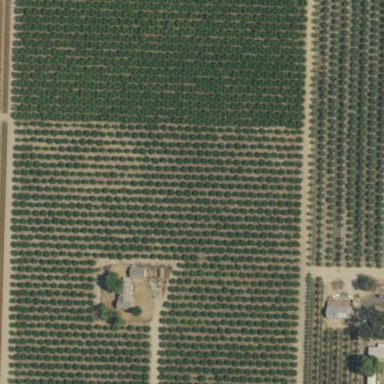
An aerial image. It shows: Orchard.